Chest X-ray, PA view. Patient: 12 years old, sex M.
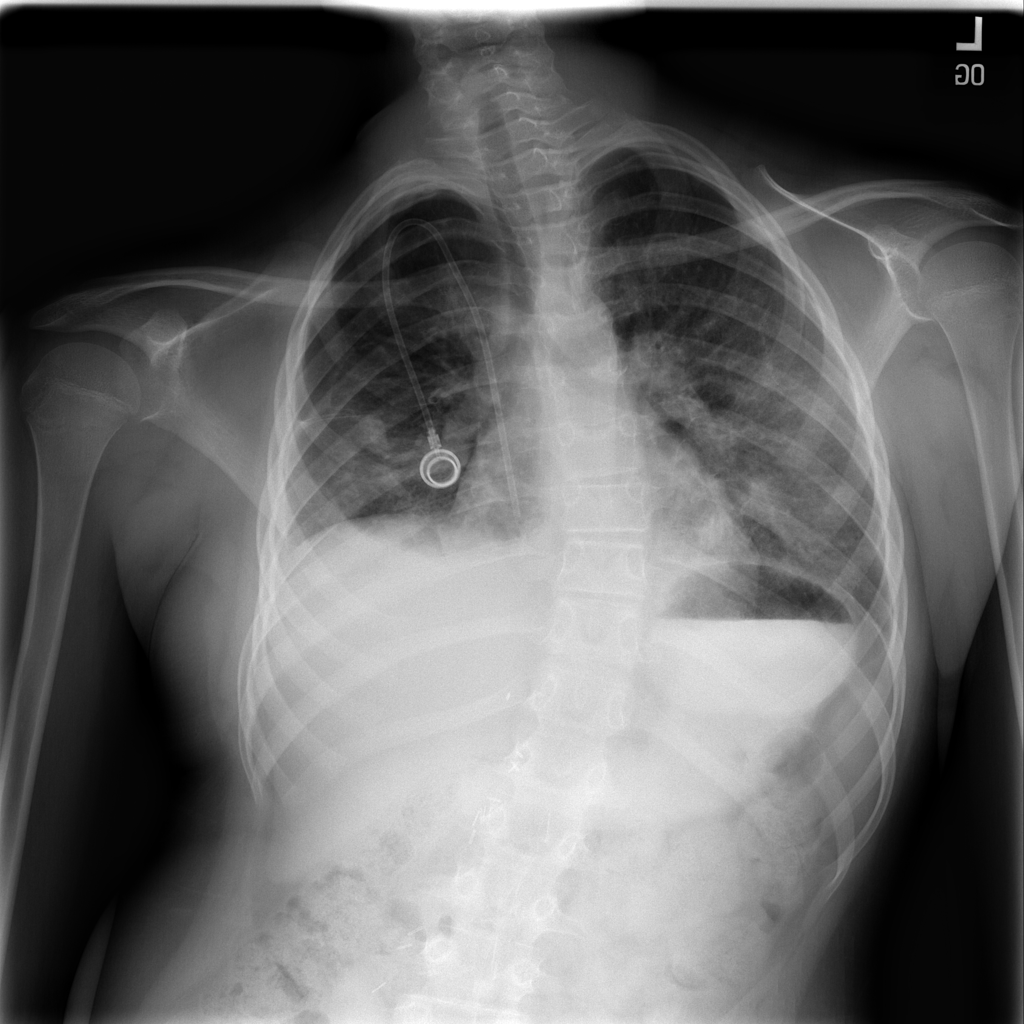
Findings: Effusion